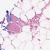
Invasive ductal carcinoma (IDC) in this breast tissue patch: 0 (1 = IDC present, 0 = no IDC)